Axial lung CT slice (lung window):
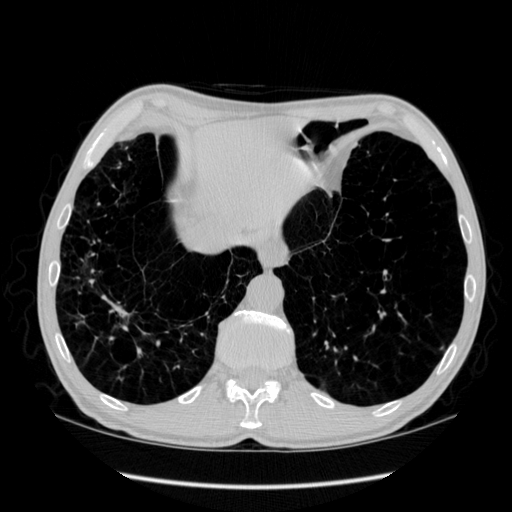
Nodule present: no